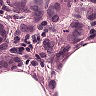
Metastatic tissue present: yes